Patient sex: M
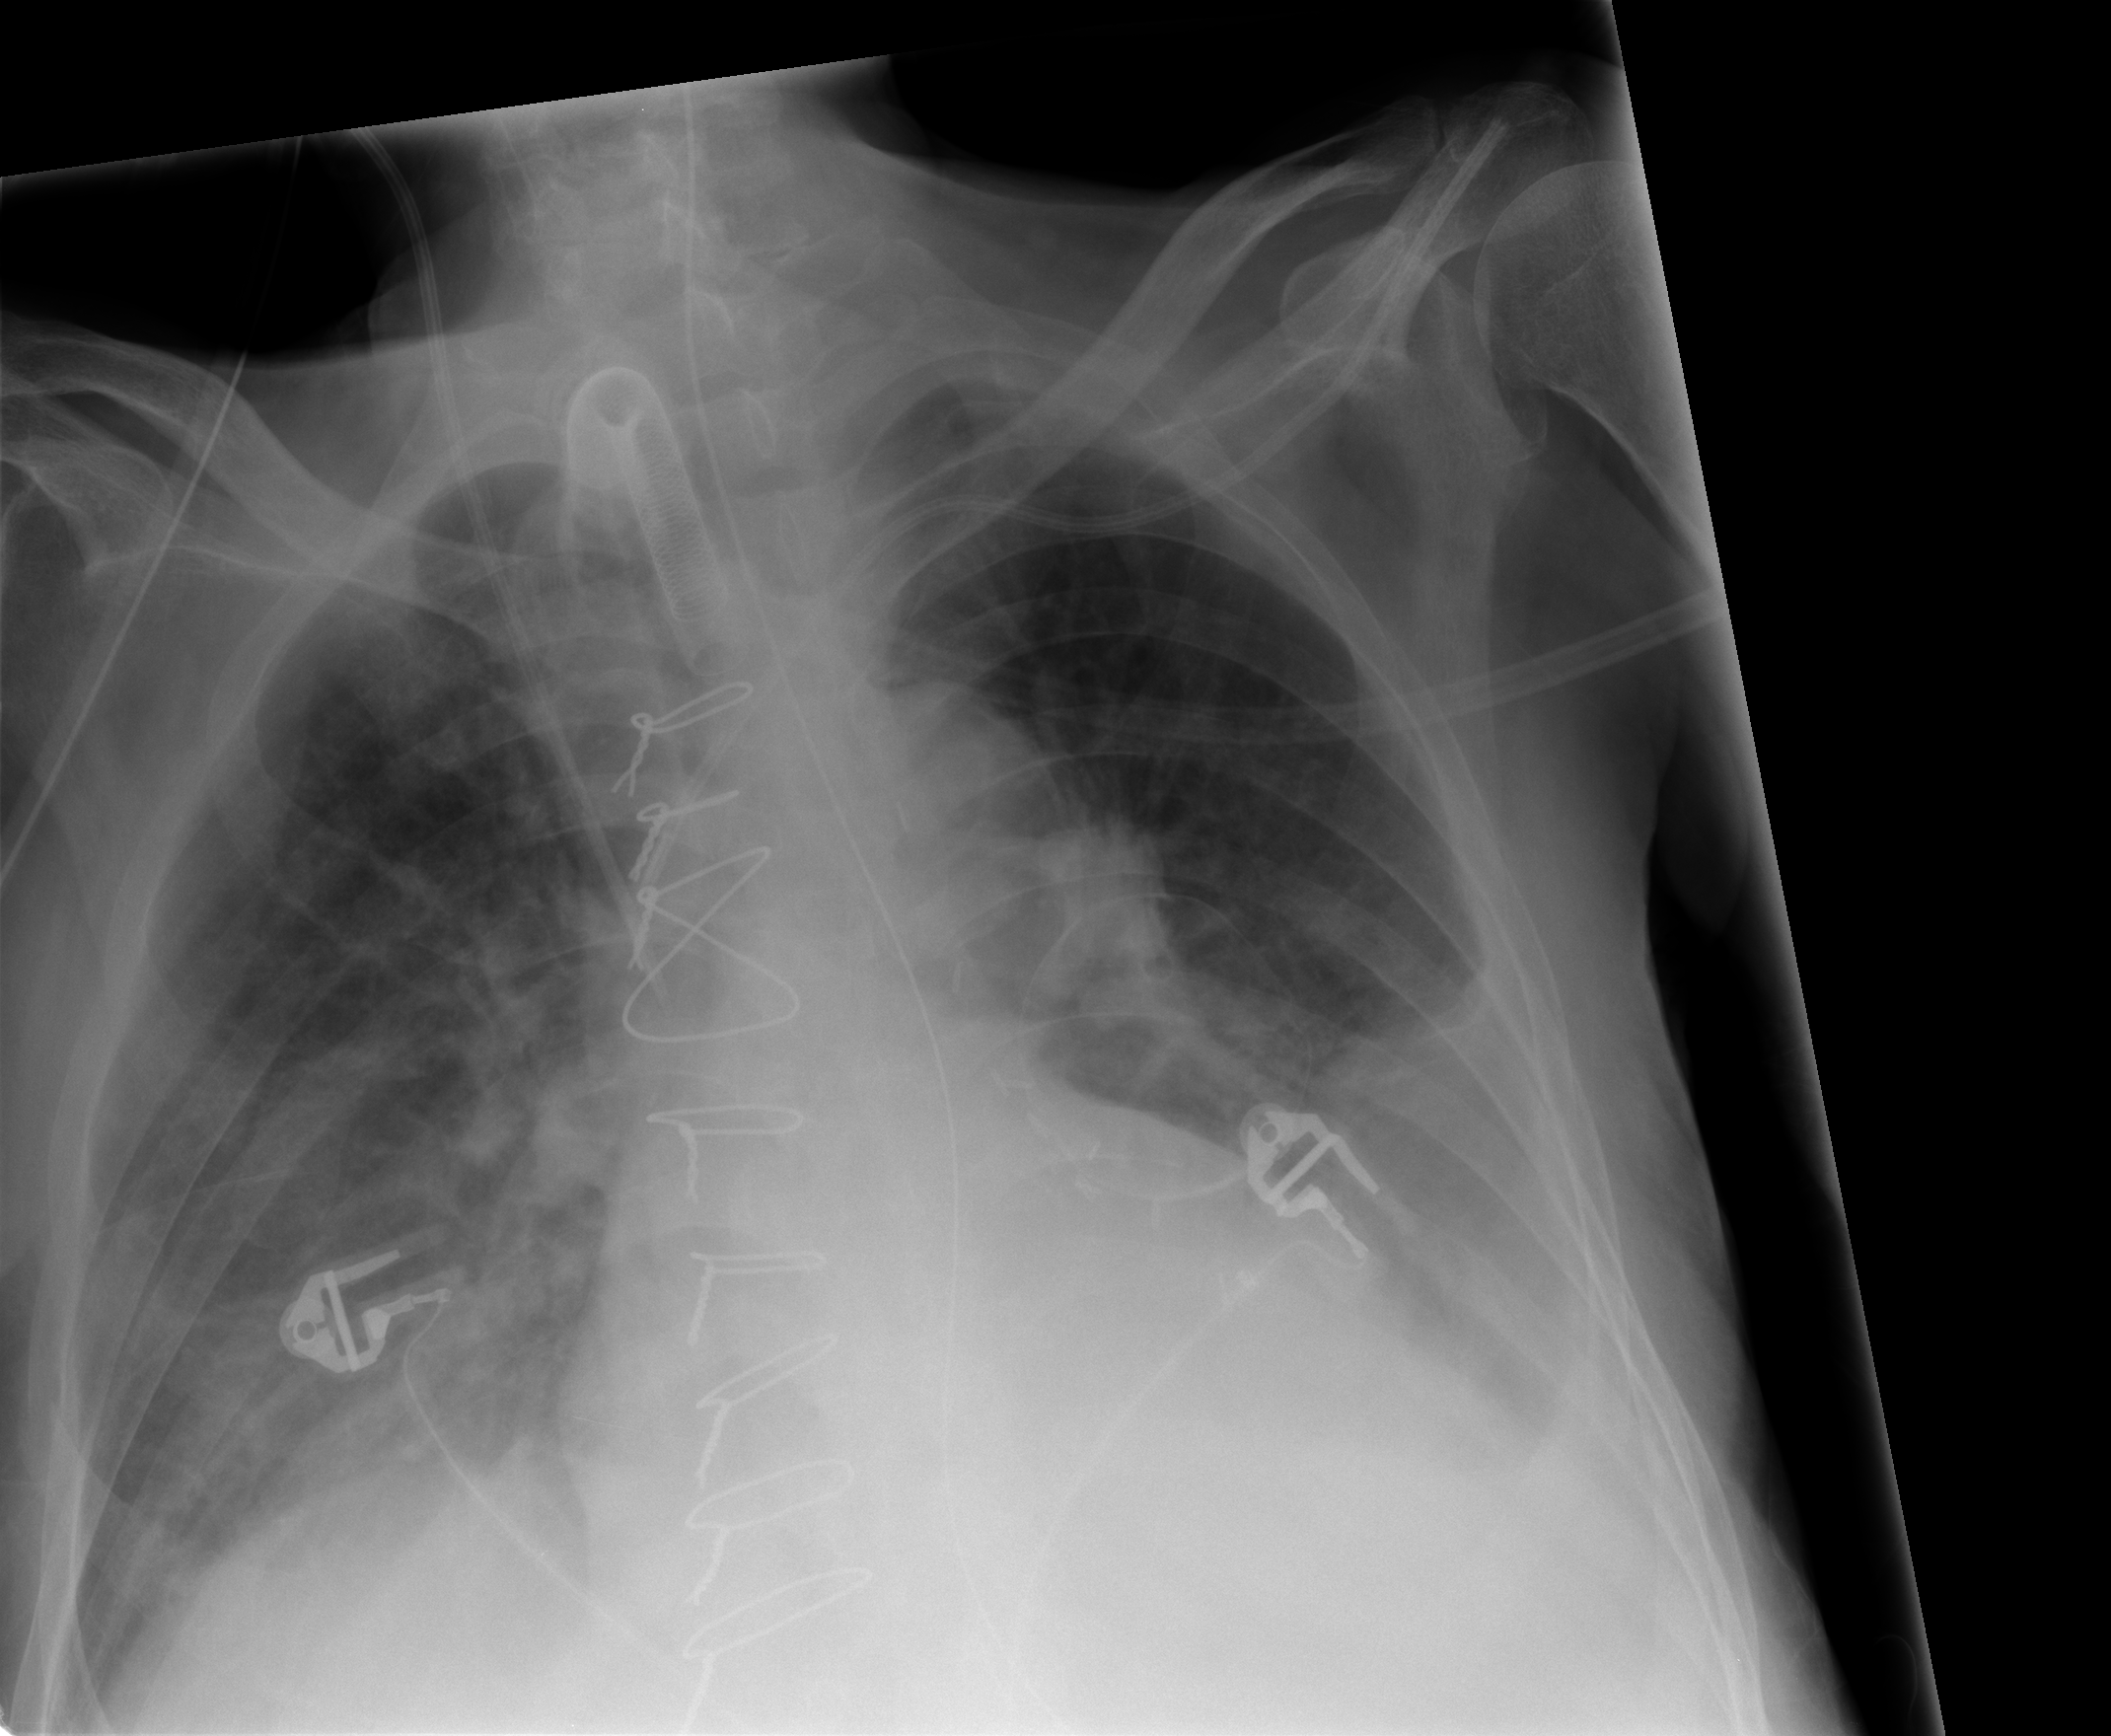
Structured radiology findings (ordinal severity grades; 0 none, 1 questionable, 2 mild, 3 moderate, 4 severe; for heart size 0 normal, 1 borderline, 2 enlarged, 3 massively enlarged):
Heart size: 2
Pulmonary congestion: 2
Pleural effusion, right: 0
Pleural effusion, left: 2
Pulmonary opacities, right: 2
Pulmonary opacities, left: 2
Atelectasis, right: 1
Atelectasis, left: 1